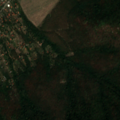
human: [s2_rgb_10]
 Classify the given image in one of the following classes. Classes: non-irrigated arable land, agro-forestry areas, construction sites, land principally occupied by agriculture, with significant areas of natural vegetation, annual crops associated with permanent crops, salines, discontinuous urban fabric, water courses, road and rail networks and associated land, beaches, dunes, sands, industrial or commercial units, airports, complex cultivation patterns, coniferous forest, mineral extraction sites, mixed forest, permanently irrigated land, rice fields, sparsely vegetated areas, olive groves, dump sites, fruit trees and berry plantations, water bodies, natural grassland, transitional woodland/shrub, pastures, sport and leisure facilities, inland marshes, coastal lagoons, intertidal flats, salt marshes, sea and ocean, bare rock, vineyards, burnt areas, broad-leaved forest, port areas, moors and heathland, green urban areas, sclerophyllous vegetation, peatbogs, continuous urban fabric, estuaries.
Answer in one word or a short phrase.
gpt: discontinuous urban fabric, complex cultivation patterns, broad-leaved forest